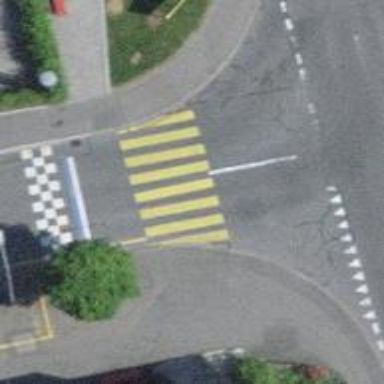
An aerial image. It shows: Kerb barrier.